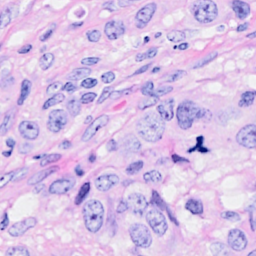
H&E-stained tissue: Breast